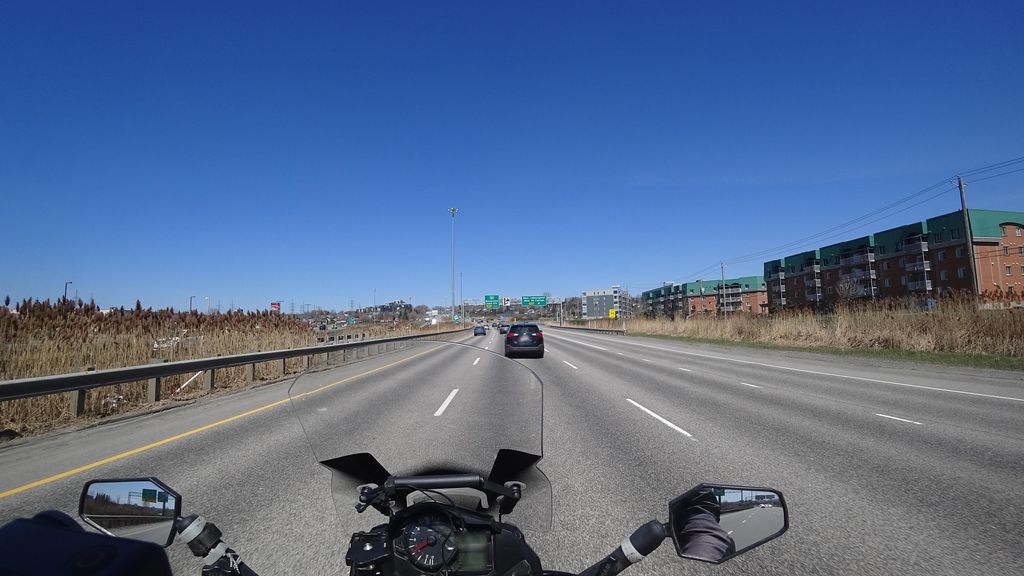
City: quebec_city